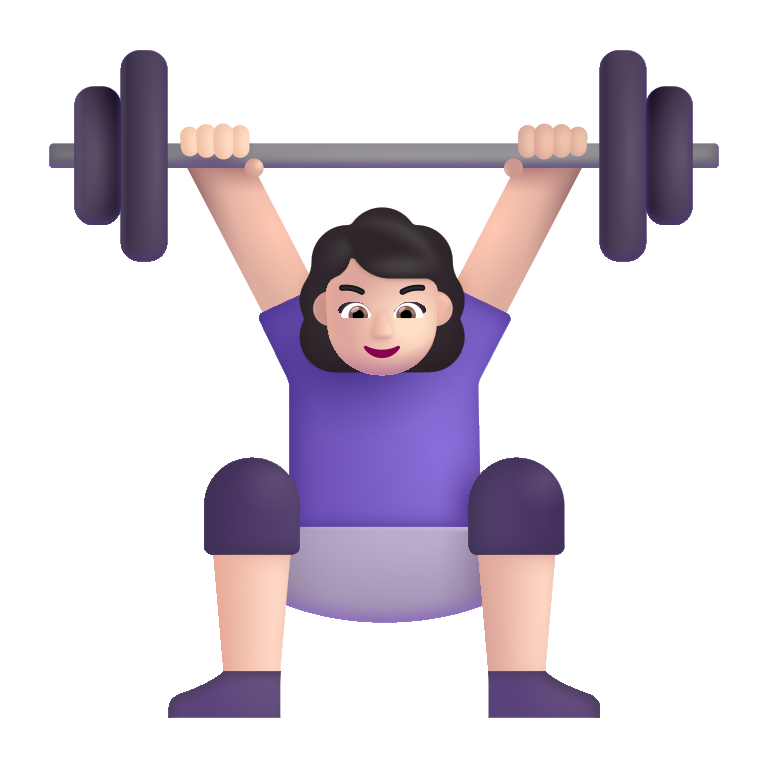
woman lifting weights color light